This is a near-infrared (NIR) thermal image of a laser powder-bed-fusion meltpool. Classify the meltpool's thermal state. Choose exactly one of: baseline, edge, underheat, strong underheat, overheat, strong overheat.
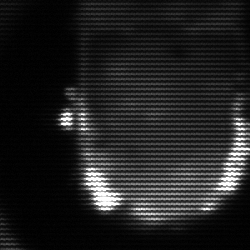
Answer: baseline